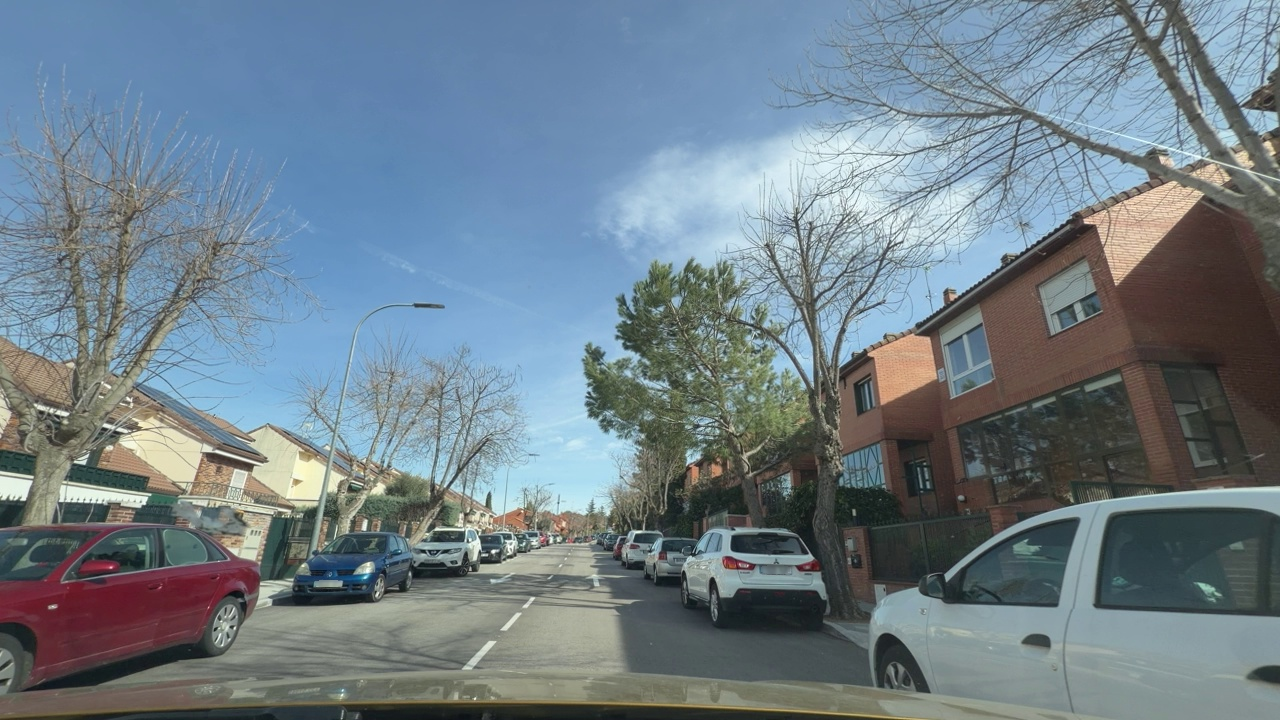
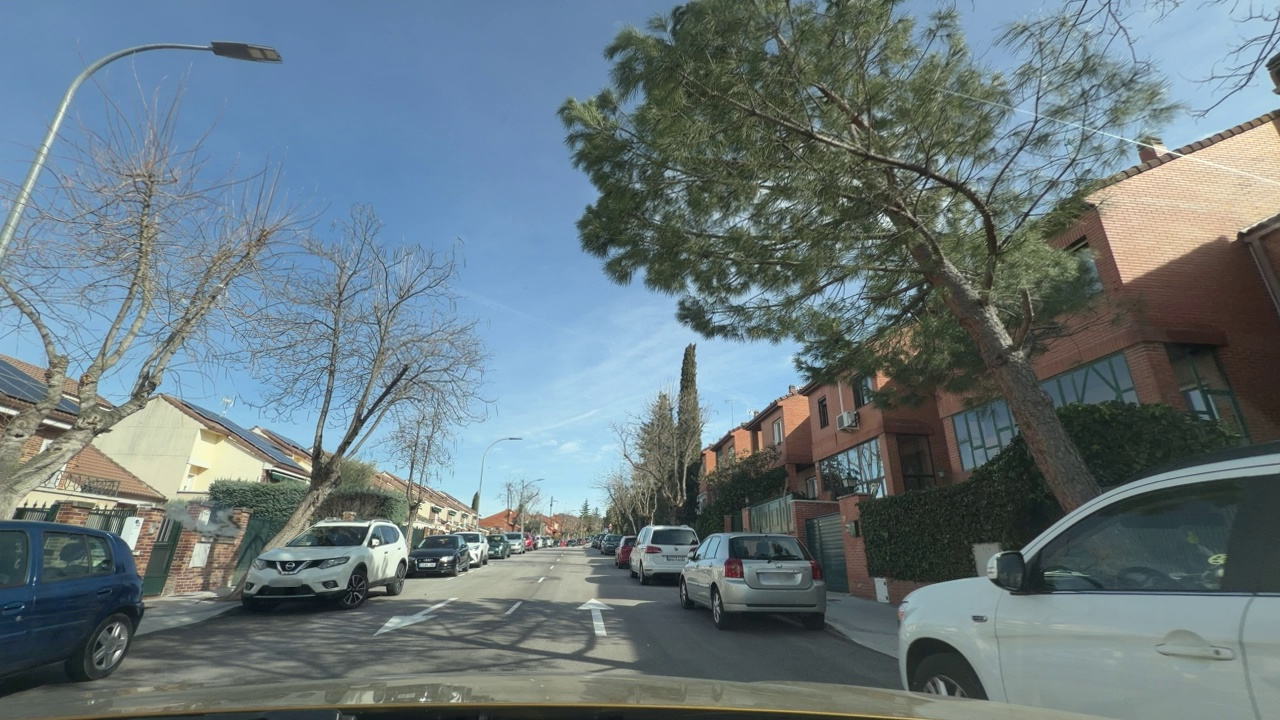
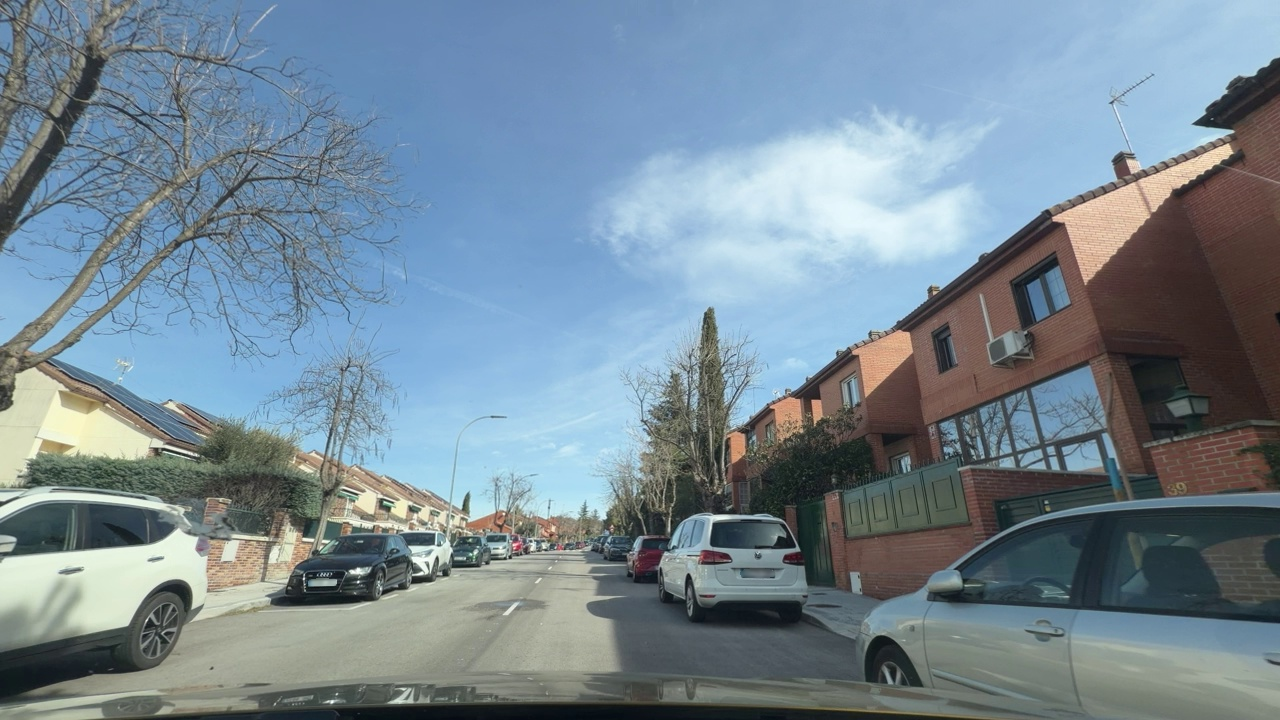
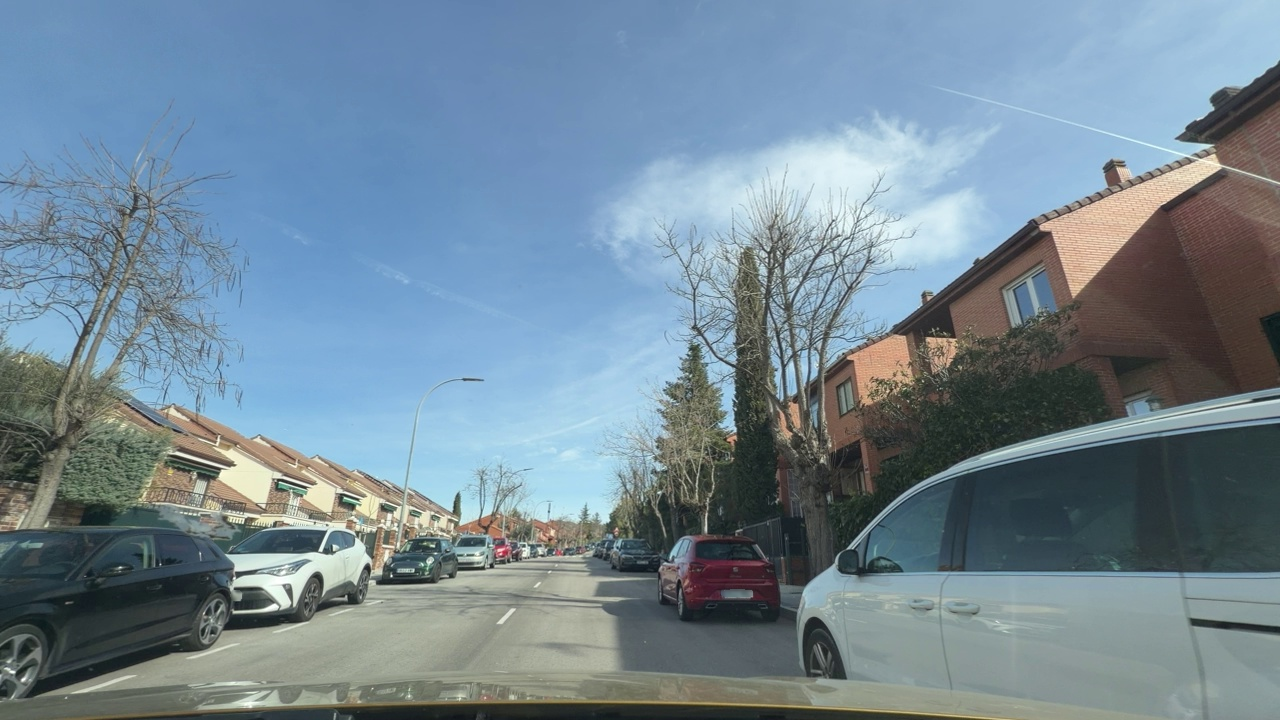
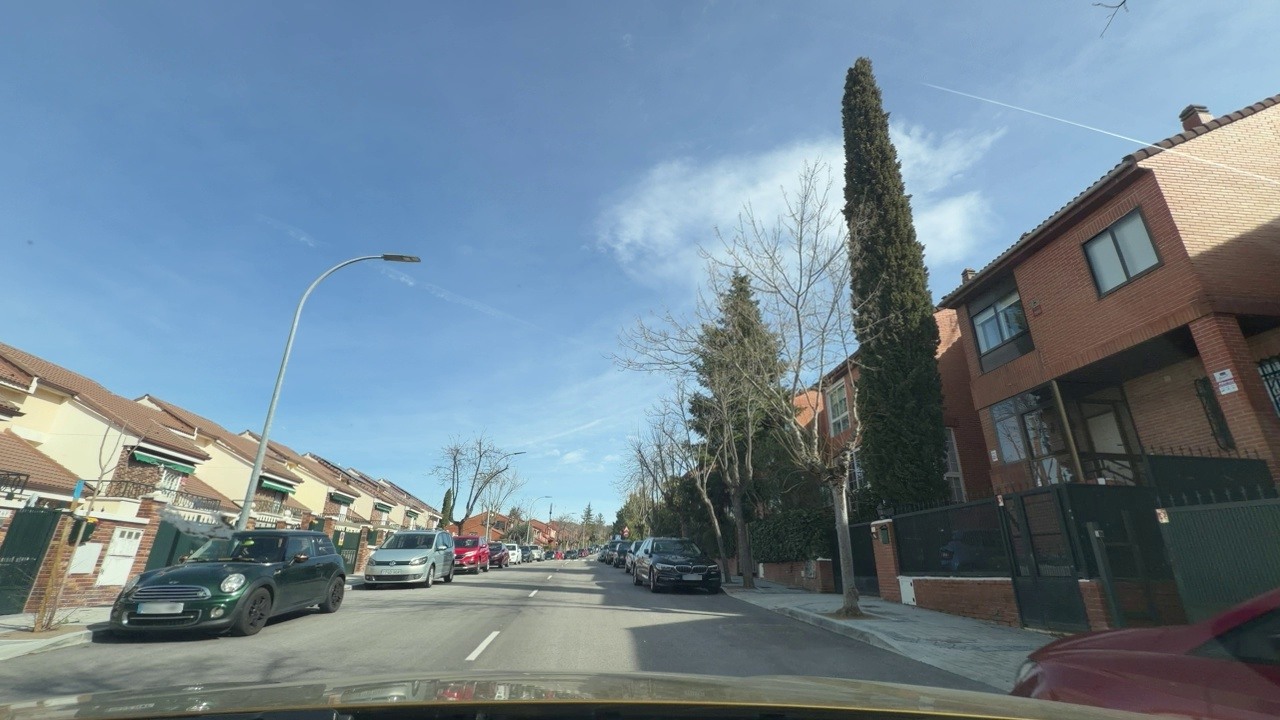
Situation: empty
Question: Is either the ego vehicle or the leading vehicle stationary?
Answer: No
Reasoning: There's no visible leading vehicle and the ego vehicle is moving.

Situation: empty
Question: Is the ego vehicle decelerating due to dense traffic or congestion ahead?
Answer: No
Reasoning: The ego vehicle is moving. The vehicles around it are parked.

Situation: empty
Question: Is a vehicle from an adjacent lane moving into the ego lane?
Answer: No
Reasoning: There are no visible vehicles from any adjacent lanes moving into the ego lane. All visible vehicles are parked.

Situation: empty
Question: Has a vehicle merged into the ego lane directly ahead of the ego vehicle without any intermediate vehicle?
Answer: No
Reasoning: There are no visible vehicles from any adjacent lanes moving into the ego lane. All visible vehicles are parked.